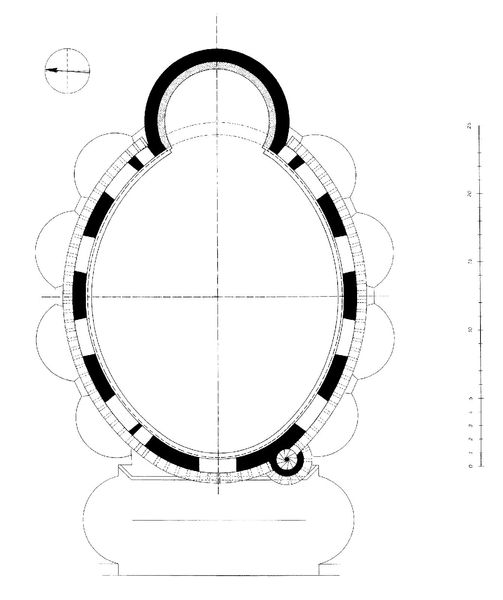
Titel: St. Gereon in Köln
Standort: Köln, St. Gereon (EU - D - NRW)
Schlagwörter: weiß, fenster, schwarz, skizze, tür, zeichnung, gebäude, architektur, norden, kirche, oval, rund, turm, vorbau, schiff, bogen, mauer, saal, treppe, zahlen, umriss, eingang, erker, kreuz, schwarzweiß, entwurf, altar, kirchenschiff, altarraum, apsis, kirchenraum, plan, wendeltreppe, westen, pfeil, grundriss, massstab, krypta, kapellen, strukturiert, seitenkapellen, ausrichtung, absis, windrose, schnittpunkt, kompliziert, mühsam, engrundriss, himmelrichtung, konstruktionzeichn ung  schwarzweiß, je vier nebenkapellen, weist